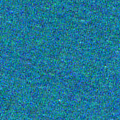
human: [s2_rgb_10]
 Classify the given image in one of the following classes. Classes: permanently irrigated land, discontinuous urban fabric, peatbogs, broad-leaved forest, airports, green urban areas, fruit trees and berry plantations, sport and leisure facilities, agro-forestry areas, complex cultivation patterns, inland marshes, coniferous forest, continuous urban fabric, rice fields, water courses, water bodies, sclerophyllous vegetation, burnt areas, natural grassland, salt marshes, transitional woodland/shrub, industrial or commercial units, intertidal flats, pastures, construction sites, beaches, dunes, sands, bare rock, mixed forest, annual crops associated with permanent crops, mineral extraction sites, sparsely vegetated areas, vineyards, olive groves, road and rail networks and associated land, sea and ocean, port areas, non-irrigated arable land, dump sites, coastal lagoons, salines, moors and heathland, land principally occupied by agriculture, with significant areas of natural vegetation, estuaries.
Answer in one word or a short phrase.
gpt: sea and ocean